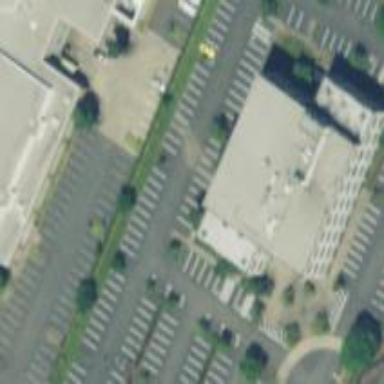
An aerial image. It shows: Commercial building.